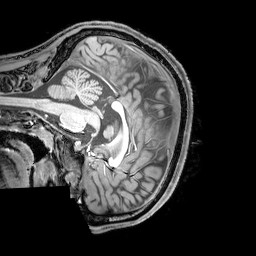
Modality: T1w
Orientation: sagittal
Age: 20
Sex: male
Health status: healthy
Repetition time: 0.081 s
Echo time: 0.037 s